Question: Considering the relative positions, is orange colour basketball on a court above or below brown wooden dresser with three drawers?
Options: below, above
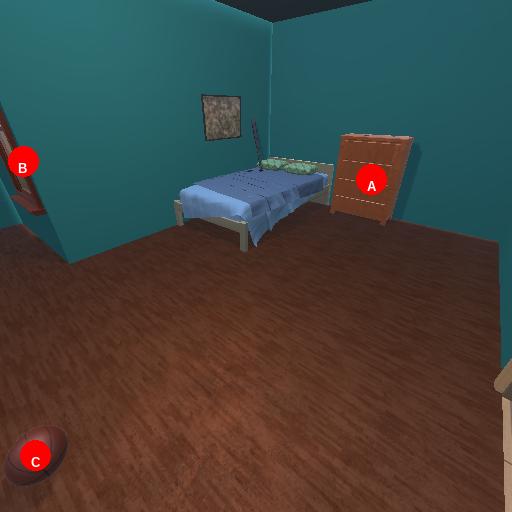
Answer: below